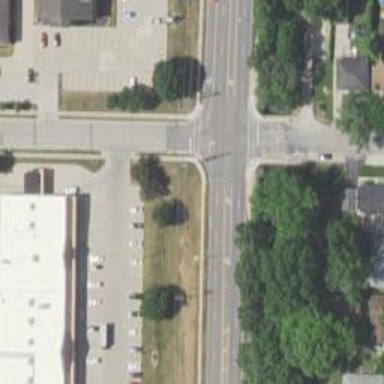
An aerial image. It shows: Asphalt footway with uncontrolled crossing marked by lines.